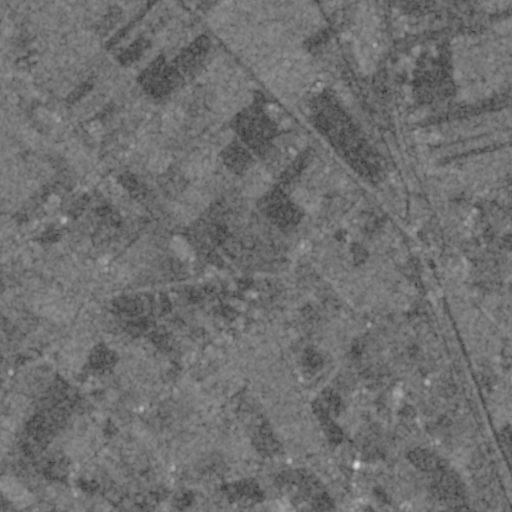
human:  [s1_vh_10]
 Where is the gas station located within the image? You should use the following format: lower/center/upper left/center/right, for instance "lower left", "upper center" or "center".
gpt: The gas station is located in the lower right of the image.
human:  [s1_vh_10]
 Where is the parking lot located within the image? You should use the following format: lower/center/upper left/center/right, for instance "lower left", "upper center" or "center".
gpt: The parking lot is located in the upper right of the image.
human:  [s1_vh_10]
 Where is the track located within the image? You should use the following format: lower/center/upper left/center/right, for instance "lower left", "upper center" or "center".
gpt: There is no track in the image.

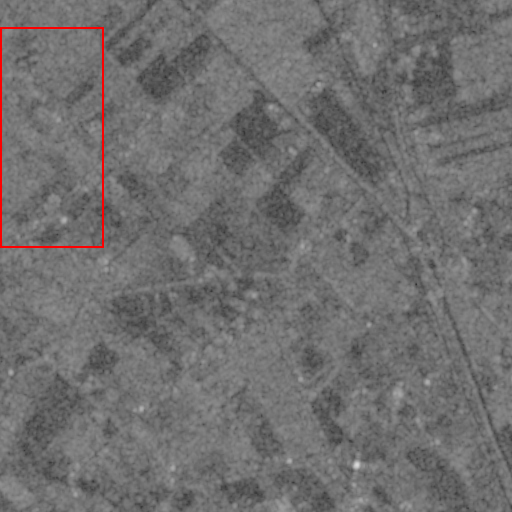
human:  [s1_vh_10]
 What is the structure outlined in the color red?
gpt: The structure outlined in red is a crop field.
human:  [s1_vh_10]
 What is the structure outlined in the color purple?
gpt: There is no purple outline.